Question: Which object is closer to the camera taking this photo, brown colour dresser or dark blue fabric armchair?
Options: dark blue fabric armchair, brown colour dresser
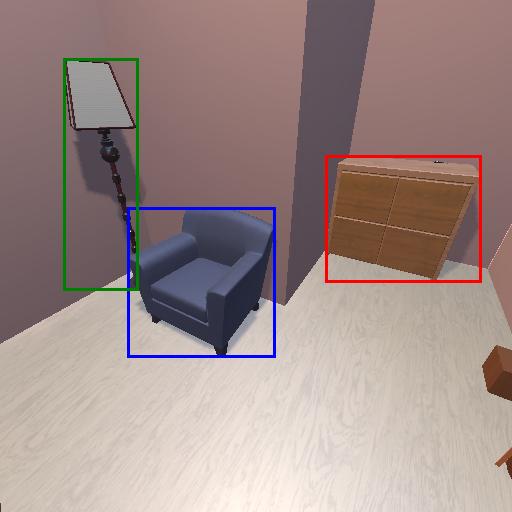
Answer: dark blue fabric armchair